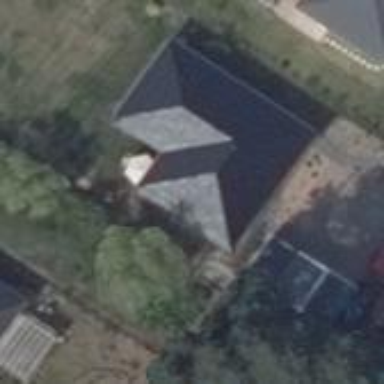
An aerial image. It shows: Simple and straightforward house.